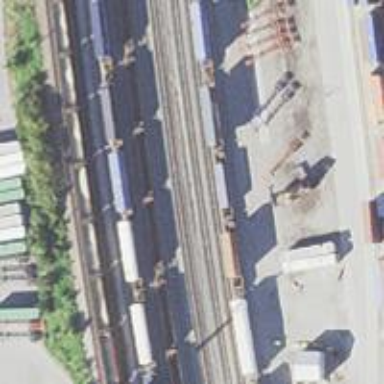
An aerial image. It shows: Railway siding with rails.